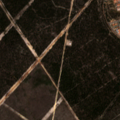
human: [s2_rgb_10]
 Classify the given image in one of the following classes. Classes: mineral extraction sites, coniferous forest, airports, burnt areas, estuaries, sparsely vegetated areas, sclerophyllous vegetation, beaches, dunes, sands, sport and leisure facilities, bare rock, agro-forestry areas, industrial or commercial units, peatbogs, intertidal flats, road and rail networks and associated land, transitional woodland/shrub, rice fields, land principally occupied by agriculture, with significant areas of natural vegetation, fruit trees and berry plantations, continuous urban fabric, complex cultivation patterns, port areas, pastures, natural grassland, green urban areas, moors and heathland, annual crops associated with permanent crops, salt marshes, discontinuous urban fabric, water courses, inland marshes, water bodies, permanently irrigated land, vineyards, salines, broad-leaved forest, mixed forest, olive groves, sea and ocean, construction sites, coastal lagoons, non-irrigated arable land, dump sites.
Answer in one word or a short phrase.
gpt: continuous urban fabric